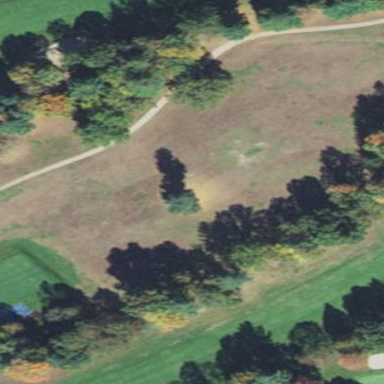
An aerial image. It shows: Driving range for golf on grass.